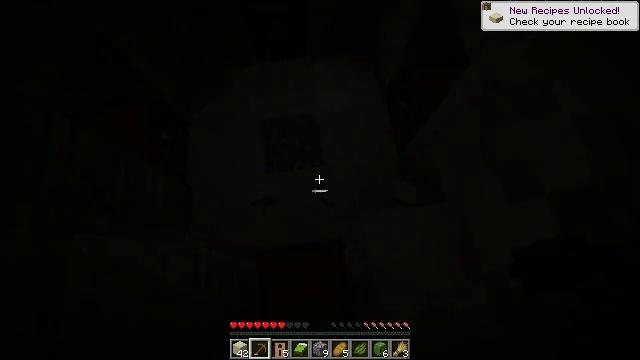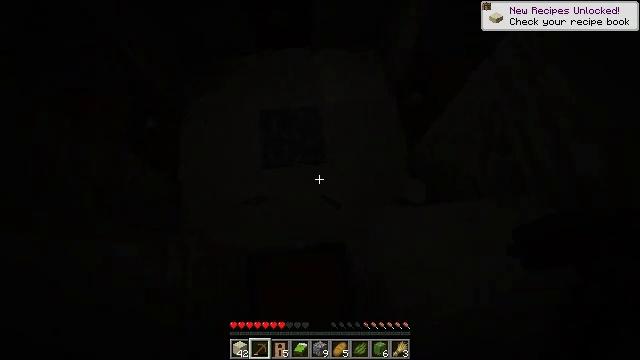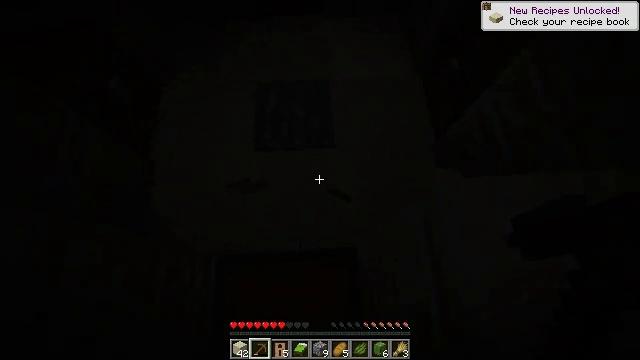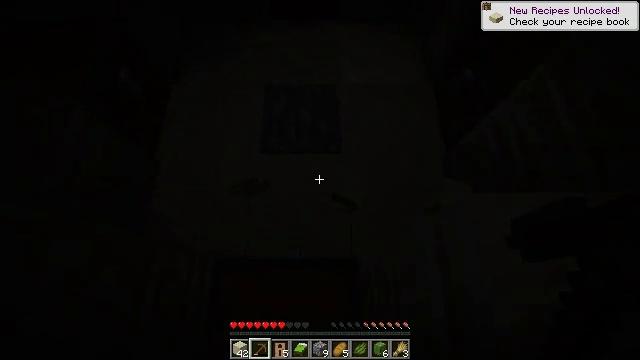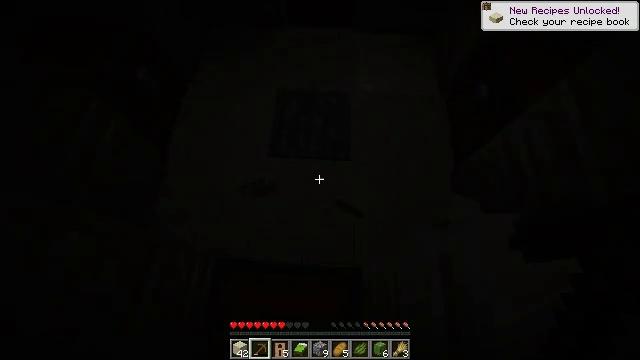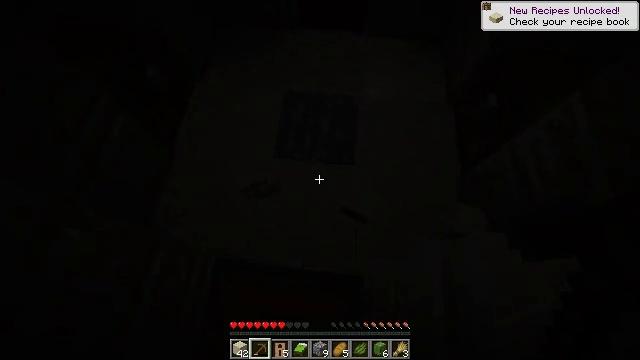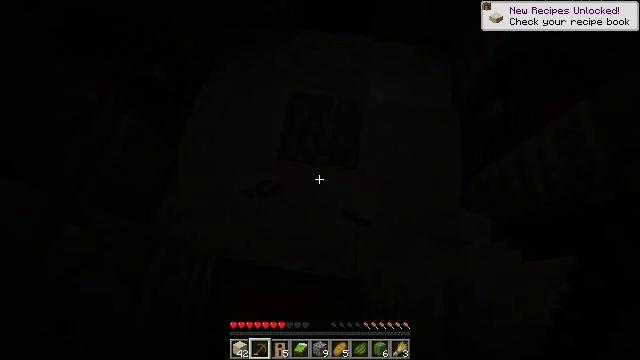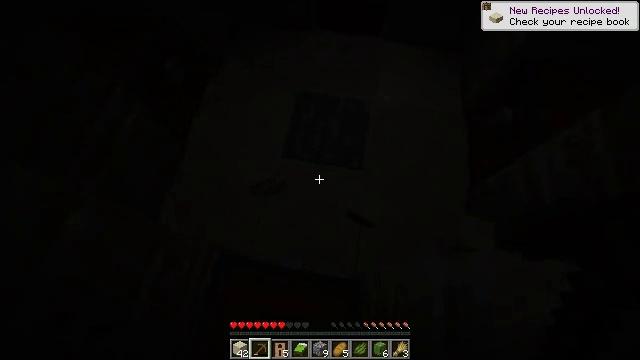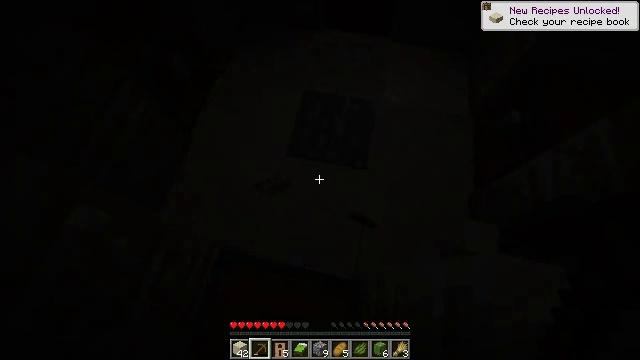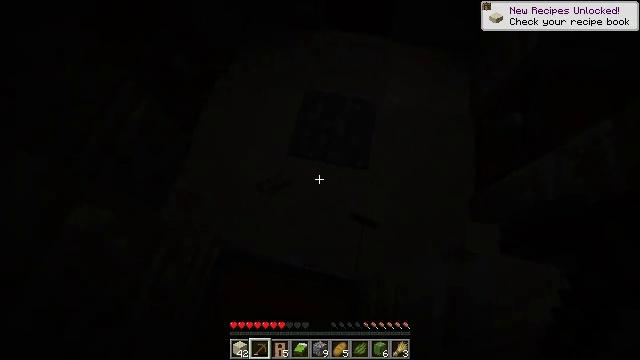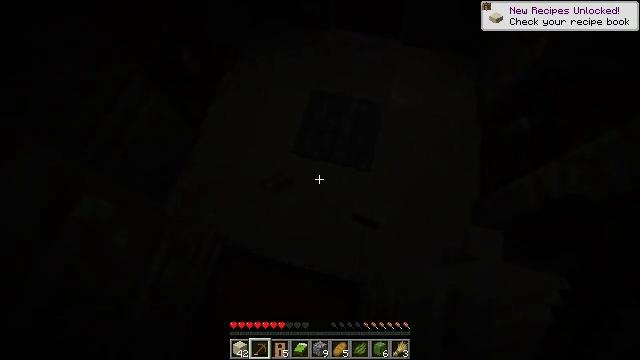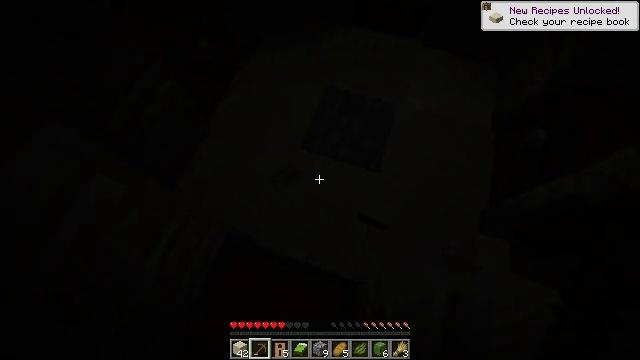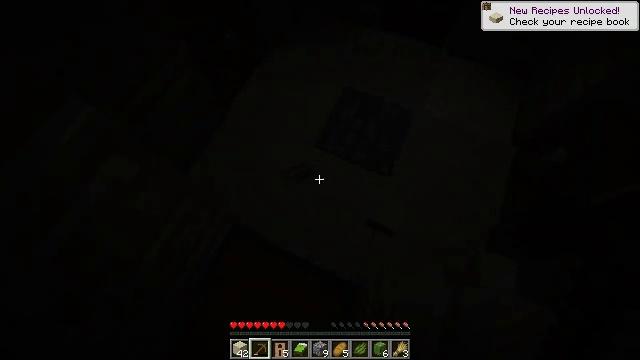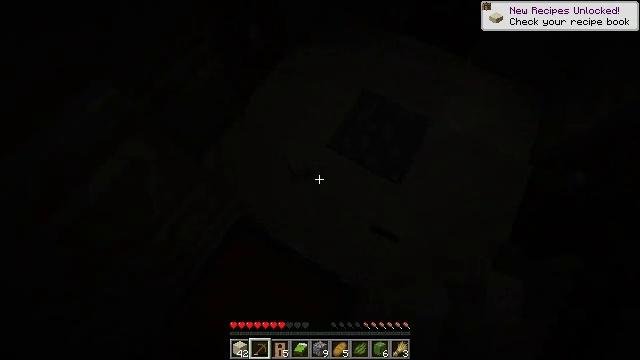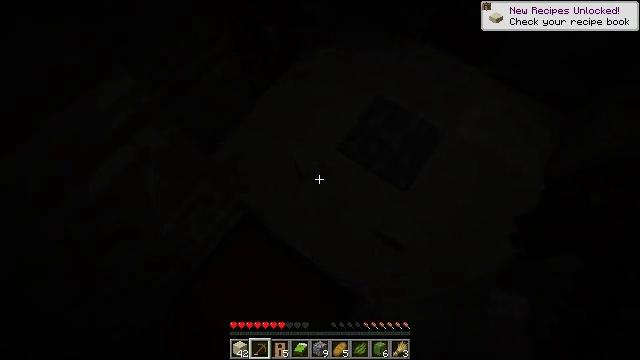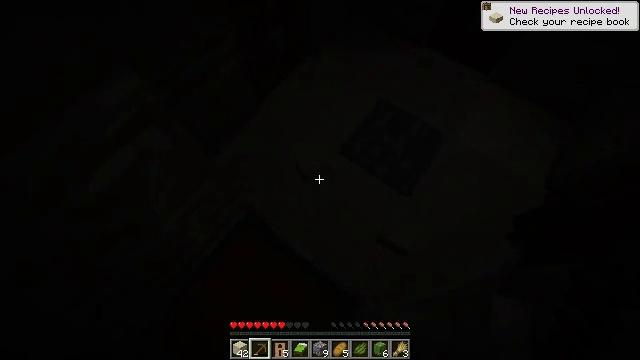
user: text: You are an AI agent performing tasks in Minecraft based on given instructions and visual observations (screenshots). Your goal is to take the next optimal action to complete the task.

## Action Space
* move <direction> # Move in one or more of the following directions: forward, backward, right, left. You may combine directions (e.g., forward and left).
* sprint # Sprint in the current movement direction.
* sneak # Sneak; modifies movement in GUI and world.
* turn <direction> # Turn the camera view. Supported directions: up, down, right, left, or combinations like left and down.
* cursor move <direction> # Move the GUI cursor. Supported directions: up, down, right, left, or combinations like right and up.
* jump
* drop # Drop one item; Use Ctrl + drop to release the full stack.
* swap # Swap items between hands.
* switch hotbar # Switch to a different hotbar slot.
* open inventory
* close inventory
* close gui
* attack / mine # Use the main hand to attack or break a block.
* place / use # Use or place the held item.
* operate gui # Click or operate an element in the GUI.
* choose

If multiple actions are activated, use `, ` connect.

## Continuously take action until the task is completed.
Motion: motion action
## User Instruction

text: Collect cut sandstone by mining it.
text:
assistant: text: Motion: turn left
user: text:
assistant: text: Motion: turn left and up
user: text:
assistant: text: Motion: turn left and up
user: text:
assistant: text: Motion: turn left and up
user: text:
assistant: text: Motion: turn left
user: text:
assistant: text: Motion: turn left
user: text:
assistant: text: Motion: turn left
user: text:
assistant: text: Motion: turn left
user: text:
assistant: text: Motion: no_op
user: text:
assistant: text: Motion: turn left
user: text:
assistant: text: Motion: turn left
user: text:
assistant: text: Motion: turn left
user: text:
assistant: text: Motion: turn left
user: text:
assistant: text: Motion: turn left
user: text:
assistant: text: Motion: turn left
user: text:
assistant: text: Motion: turn left
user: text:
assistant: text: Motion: turn left
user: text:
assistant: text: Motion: turn left
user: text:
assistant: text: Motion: turn left
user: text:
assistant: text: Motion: turn left
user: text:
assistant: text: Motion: move forward, turn left
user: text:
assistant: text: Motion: move forward, turn left
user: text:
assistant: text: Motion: move forward, turn left
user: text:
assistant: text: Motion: turn left
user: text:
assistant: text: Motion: turn left
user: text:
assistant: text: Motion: no_op
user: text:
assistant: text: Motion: no_op
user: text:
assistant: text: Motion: no_op
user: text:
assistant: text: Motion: no_op
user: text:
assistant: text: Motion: no_op